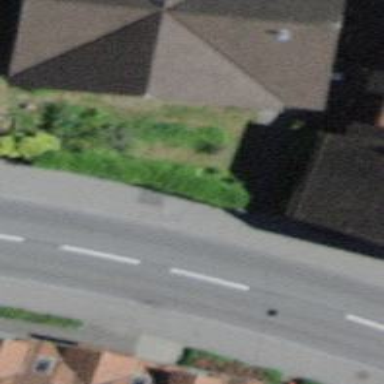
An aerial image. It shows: Hedge barrier.